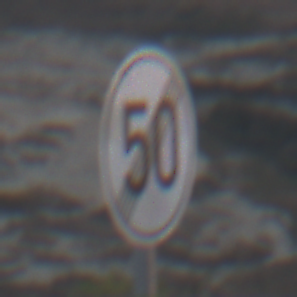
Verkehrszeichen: EndeGeschwindigkeit50
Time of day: SunriseSunset
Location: Outdoor (Nature)
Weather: Clear
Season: NotSpecified
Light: Natural